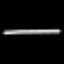
Label: line